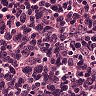
Metastatic tissue present: no